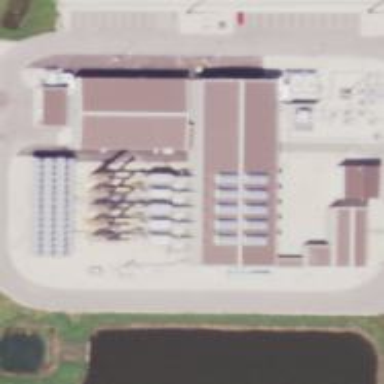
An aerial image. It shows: Gas-powered generator.